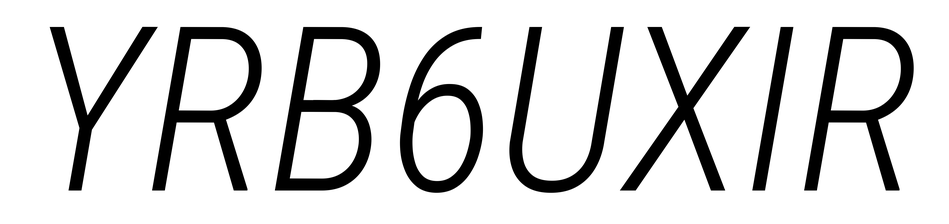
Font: Roboto-Italic_Condensed_Light_Italic